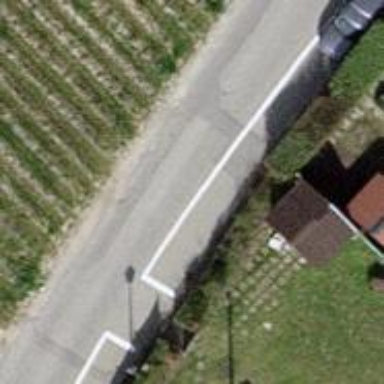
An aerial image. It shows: Hedge barrier.